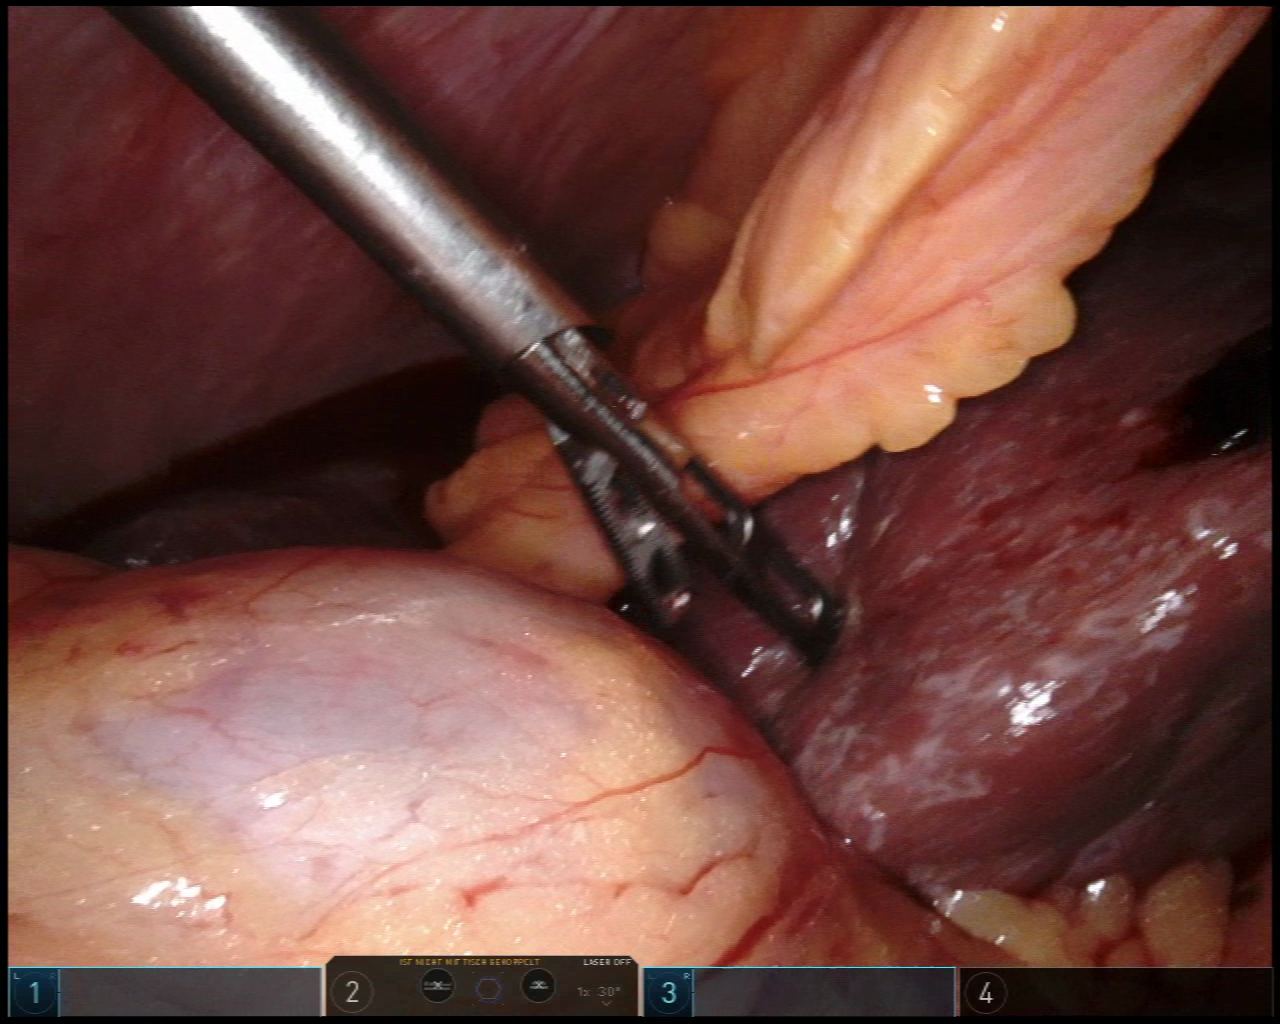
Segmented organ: liver
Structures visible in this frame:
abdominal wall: yes
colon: yes
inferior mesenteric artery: no
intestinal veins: no
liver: yes
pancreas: no
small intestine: no
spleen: no
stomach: no
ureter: no
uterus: no
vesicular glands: no